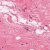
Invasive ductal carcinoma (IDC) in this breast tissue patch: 0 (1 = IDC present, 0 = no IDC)